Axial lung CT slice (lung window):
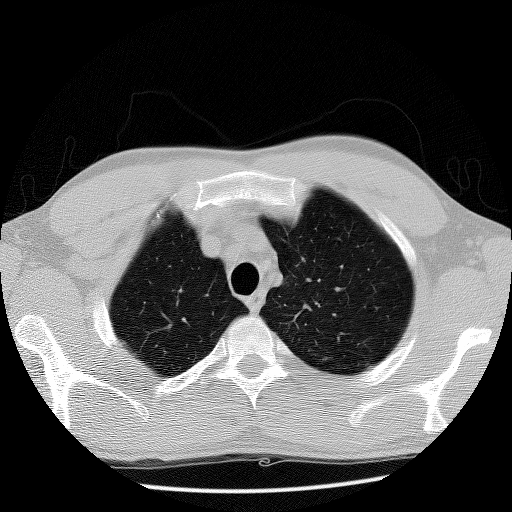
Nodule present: no